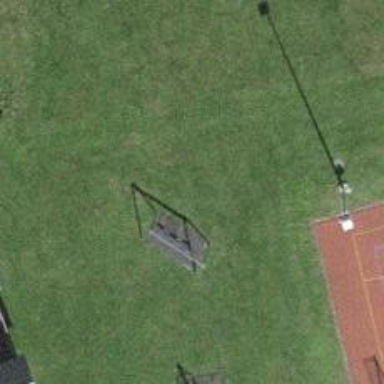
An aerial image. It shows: Playground featuring swings.